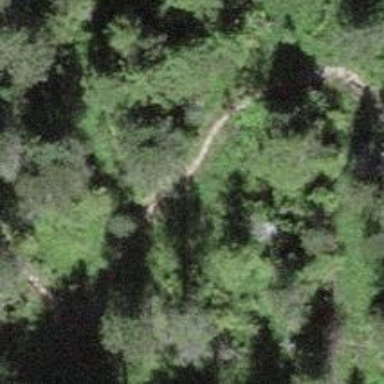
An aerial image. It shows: Path.